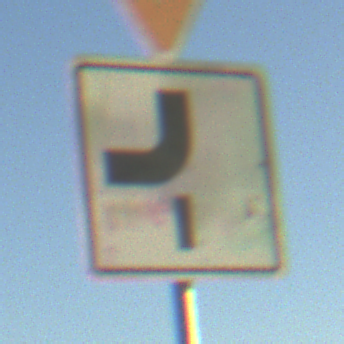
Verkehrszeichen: VerlaufVorfahrtsstrasse7
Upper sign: VorfahrtGewaehren
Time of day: SunriseSunset
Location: Outdoor (Nature)
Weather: Clear
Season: NotSpecified
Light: Natural